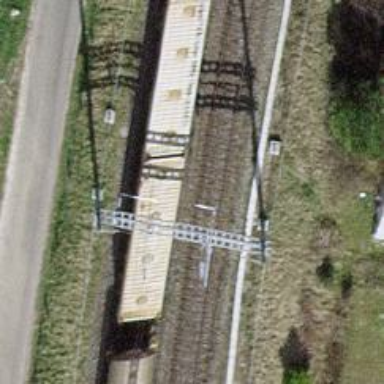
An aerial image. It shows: Single-track electrified railway with contact line.